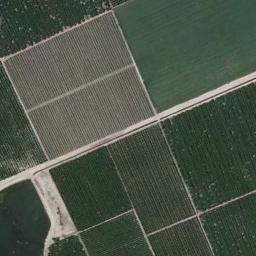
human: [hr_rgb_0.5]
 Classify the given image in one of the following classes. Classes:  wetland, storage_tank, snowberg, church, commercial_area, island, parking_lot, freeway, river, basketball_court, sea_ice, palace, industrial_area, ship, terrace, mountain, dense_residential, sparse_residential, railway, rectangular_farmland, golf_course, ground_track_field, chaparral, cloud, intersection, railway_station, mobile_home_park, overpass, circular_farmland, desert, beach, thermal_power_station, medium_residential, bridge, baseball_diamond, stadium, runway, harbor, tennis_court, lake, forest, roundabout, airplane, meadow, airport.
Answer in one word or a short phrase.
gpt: rectangular_farmland